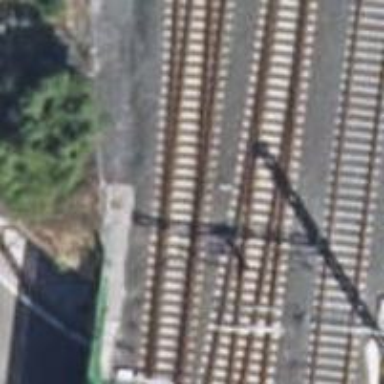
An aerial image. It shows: Railway with electrified contact lines.